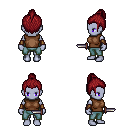
a pixel art fantasy rpg character, female body template, dark elf, purple skin, brown sleeveless shirt, teal pants, brunette short topknot hairstyle, cloth bracers, dagger, four views (front, back, left, right), 2x2 character sprite sheet, small pixel art, hard edges, no anti-aliasing